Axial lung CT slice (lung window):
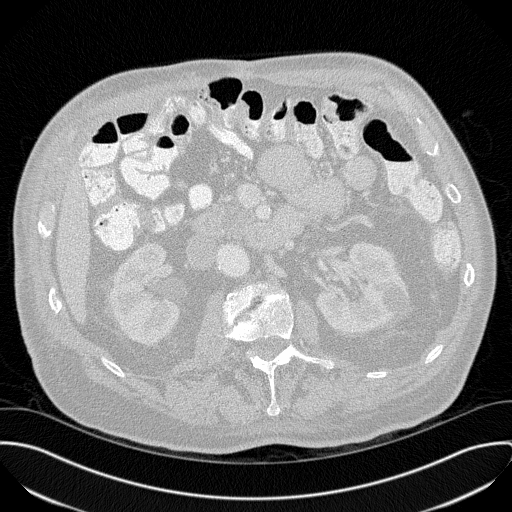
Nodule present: no